Question: I am trying to figure out a way to crop a 'UIImage' as it's done in Photoshop Express:

So basically you just touch and drag the corners to resize the rectangle, then you tap the check button and it crops the image. Now I have the crop part done -- I made a method that crops an image from a 'CGRect' but I am having problems with this resizable rect. Everything I have tried has not worked, and it's making me crazy, because I know it is probably just something easy. Has anyone ever done anything like this or know of an example on the web?
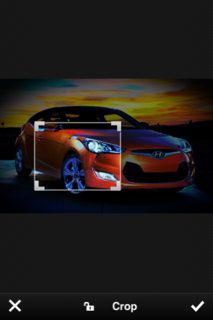
Answer: Here you have the source code for the custom control you are looking.
<URL>
I recommend you to browse that webpage <URL>, you will find tons of sample code, and most of it has an open license so you can use it in your own app.
Hope that helps!